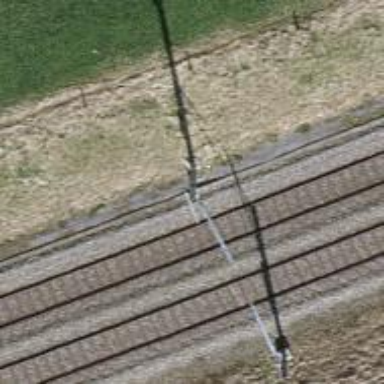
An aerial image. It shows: Railway signal.